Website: crate-barrel
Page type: billing-address
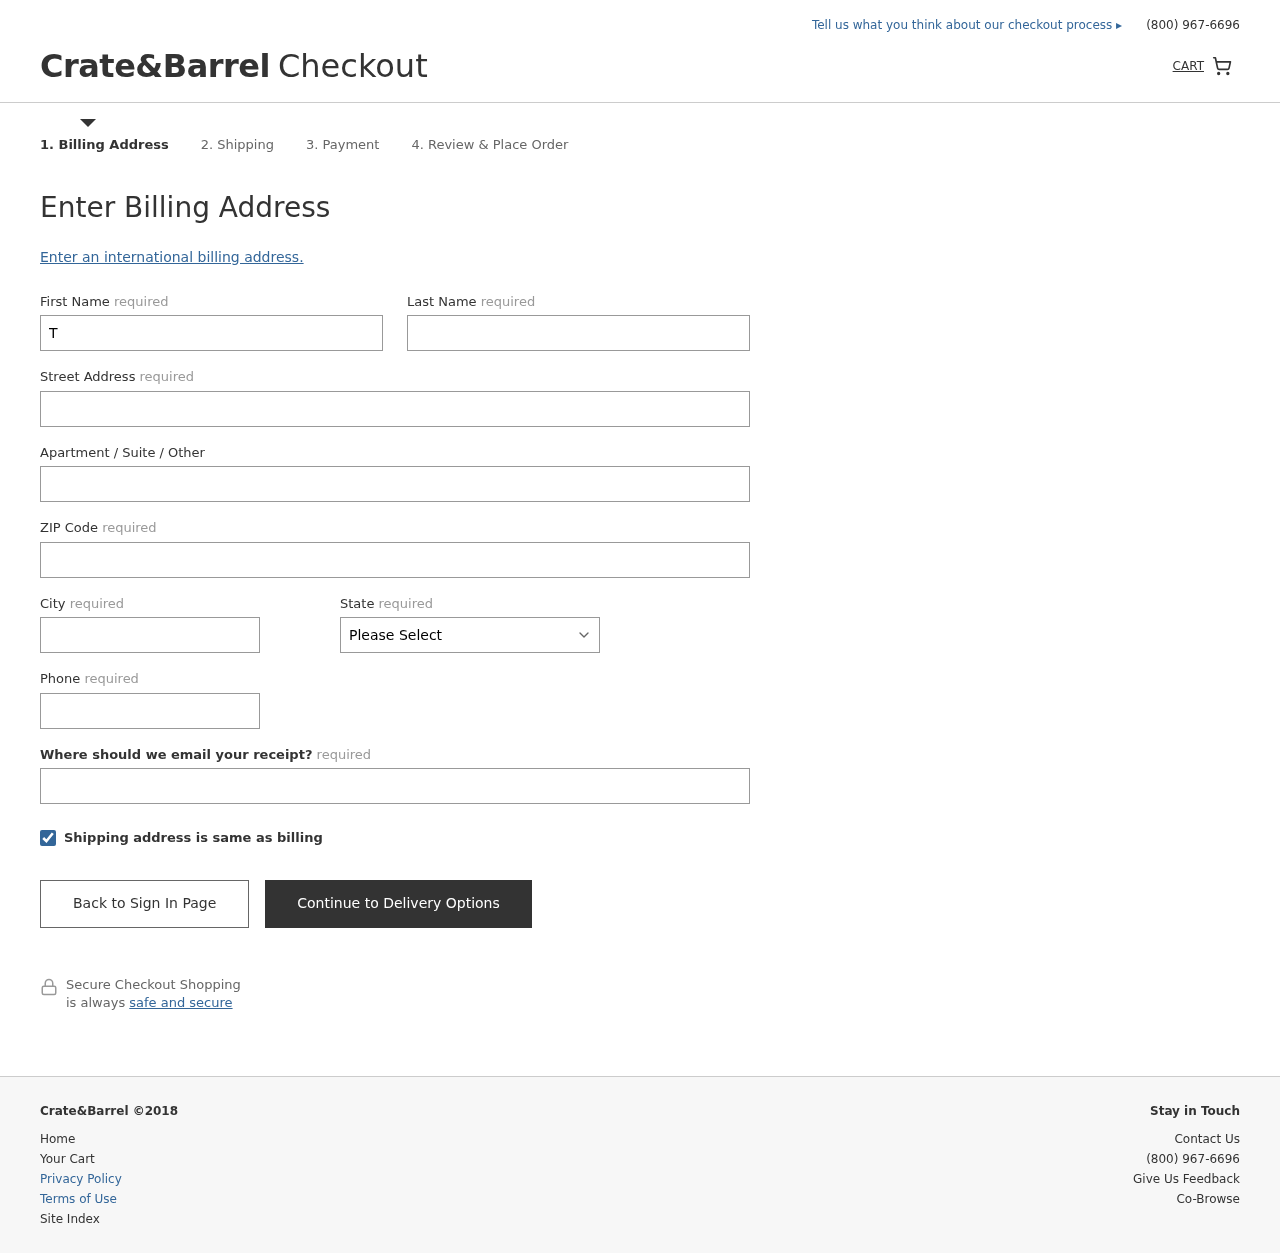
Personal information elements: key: PII_STATE
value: South Dakota
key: PII_FIRSTNAME
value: Tanner
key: PII_LASTNAME
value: Brown
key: PII_STREET
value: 0912 Smith Mount
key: PII_STREET2
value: Apt. 255
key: PII_POSTCODE
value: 32083
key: PII_CITY
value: Lake Carmen
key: PII_PHONE
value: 4444324076
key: PII_EMAIL
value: tbrown@gmail.com